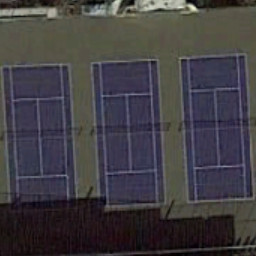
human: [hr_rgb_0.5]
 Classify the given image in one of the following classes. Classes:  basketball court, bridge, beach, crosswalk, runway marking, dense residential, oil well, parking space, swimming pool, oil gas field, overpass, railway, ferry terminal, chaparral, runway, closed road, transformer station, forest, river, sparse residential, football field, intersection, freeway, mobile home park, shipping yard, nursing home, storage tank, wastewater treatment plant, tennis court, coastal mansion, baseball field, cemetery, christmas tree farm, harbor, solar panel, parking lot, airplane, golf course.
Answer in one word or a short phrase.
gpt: tennis court